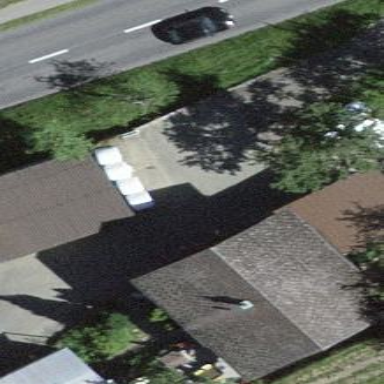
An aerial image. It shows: Garage building.